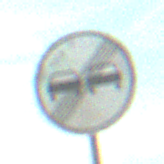
Verkehrszeichen: EndeUeberholverbot
Umgebung: Outdoor, Nature
Tageszeit: SunriseSunset
Wetter: PartlyCloudy
Licht: Natural
Jahreszeit: NotSpecified
Kontrast: MediumContrast